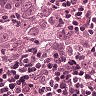
Metastatic tissue present: yes